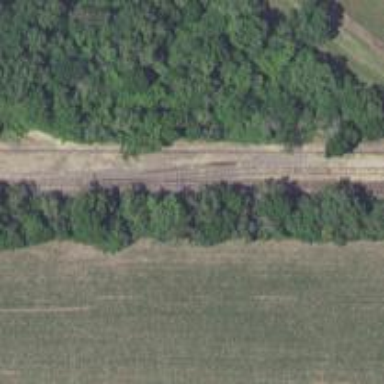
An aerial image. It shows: Rail spur service.